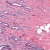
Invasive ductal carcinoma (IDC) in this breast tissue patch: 1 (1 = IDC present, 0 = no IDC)